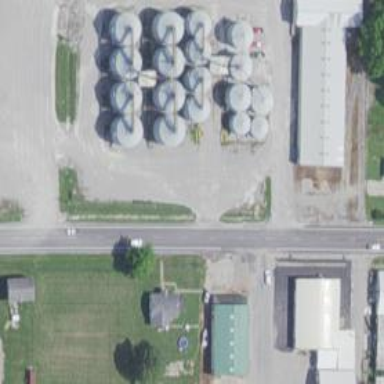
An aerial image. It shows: Silo.